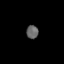
Tissue: lung
Cell type: Epithelial cells
Senescence score: 0.2178
Nuclear area (px): 157
Mean DAPI intensity: 99.599